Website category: sports
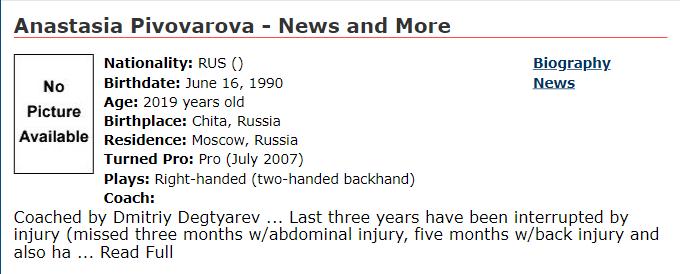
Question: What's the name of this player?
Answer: Anastasia Pivovarova

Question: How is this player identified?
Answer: Anastasia Pivovarova

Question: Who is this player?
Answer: Anastasia Pivovarova

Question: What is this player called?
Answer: Anastasia Pivovarova

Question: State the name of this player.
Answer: Anastasia Pivovarova

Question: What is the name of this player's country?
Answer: RUS

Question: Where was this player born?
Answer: RUS

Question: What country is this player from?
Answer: RUS

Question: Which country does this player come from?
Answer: RUS

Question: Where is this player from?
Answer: RUS

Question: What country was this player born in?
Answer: RUS

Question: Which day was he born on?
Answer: June 16, 1990

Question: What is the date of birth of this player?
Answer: June 16, 1990

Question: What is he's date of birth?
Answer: June 16, 1990

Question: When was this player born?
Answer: June 16, 1990

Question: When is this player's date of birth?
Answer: June 16, 1990

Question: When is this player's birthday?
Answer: June 16, 1990

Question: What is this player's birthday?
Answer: June 16, 1990

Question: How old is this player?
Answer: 2019 years old

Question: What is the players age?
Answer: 2019 years old

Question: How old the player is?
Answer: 2019 years old

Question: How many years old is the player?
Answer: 2019 years old

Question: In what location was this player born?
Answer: Chita, Russia

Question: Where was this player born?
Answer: Chita, Russia

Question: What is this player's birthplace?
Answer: Chita, Russia

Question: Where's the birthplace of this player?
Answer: Chita, Russia

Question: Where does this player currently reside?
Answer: Moscow, Russia

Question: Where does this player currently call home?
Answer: Moscow, Russia

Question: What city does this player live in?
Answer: Moscow, Russia

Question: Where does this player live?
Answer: Moscow, Russia

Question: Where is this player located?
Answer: Moscow, Russia

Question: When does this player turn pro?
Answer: Pro (July 2007)

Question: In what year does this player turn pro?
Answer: Pro (July 2007)

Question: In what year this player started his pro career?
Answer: Pro (July 2007)

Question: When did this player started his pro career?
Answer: Pro (July 2007)

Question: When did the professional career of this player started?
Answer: Pro (July 2007)

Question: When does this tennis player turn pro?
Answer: Pro (July 2007)

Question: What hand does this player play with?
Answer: Right-handed (two-handed backhand)

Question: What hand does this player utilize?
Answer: Right-handed (two-handed backhand)

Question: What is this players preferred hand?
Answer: Right-handed (two-handed backhand)

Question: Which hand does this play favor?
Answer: Right-handed (two-handed backhand)

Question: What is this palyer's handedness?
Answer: Right-handed (two-handed backhand)